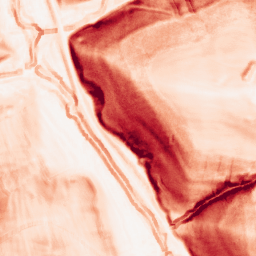
Category: morphological
Decomposition family: morphological_gradient
Decomposition parameters: size: 5
shape: square
Upsampling method: regularized
Upsampling parameters: scale: 4
lambda_reg: 0.01
Upsampling scale: 4